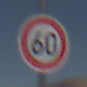
Verkehrszeichen: Geschwindigkeit60
Umgebung: Outdoor, Nature
Tageszeit: Midday
Wetter: Clear
Licht: Natural
Jahreszeit: NotSpecified
Kontrast: HighContrast